Question: I'm developing a pure CSS drop down menu with info area.
My Problem is, that i want to show the info of the first level but hide it when you hover over the second level.
Here's a <URL>
The Problem is, that I don't know how to hide the first level info

I know that I can't access the parent, so I tried to make it conditional, like:
'''
menu-level1 > ul > li:not(.menu-level2):hover > .menu-info
'''
But it doesn't seem to work.
How do I have to write the condition to get it to work?
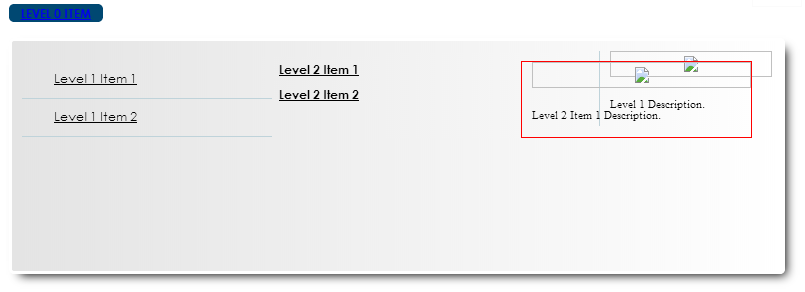
Answer: I'm so happy that I finally understood what you meant, although via some difficulty.
And, i got happier when I got what you wanted to see :-)
Here it is: <URL>
'''
.menu-level1 > ul > li a:hover + .menu-info, .menu-info:hover {
display: block;
}
'''
'''
.menu-level1 > ul > li:hover > .menu-info, .menu-info:hover {
display: none;
}
'''